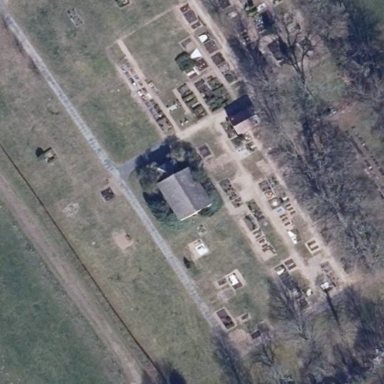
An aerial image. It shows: Cemetery.